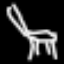
Label: chair